Question: I want the divider inside the div to be just under the top arrow the div. Right now I have it something like below:

below is my code,
'''
function Parent() {
return (
<div className="wrapper">
<div className="flex_wrapper">
<button> click </button>
<div className="box">
<BoxContent />
</div>
</div>
</div>
);
}
function BoxContent() {
return (
<div className="box_content_wrapper">
{true && (
<>
<Available />
<div className="spacing" />
<span>
Available <br />
<span className="sub_text">some text</span>
</span>
<div className="divider" />
</>
)}
<Available />
<div className="spacing" />
<span>
Available <br />
<span className="sub_text">some text</span>
</span>
</div>
);
}
function Available() {
return (
<div className="view">
<span>10</span> //when i change these values to any big number also i want the divider
//and the arrow to be
//in just below each other
<span>/100</span> //when i change these values to any big number also i want the divider
//and the arrow to be in just below each other
</div>
);
}
'''
below is the css
'''
.wrapper {
height: 40px;
display: flex;
z-index: 4;
background-color: #fff;
border-bottom: 1px solid #cccccc;
position: relative;
}
.flex_wrapper {
flex: 1;
display: flex;
justify-content: flex-start;
align-items: center;
}
.box {
padding: 16px;
height: 61px;
border-radius: 8px;
border: 1px solid black;
background-color: white;
position: absolute;
display: flex;
justify-content: center;
align-items: center;
top: 72px;
left: 35px;
}
.box::after {
content: "";
width: 0px;
height: 0px;
position: absolute;
background-color: black;
top: -4px;
left: 141px;
border-left: 8px solid;
border-left-color: #fff;
border-bottom: 8px solid transparent;
border-top: 8px solid transparent;
transform: translateY(-50%) rotate(-90deg);
}
.box_content_wrapper {
display: flex;
flex-direction: row;
align-items: center;
}
.view {
display: flex;
flex-direction: row;
align-items: baseline;
margin-top: 8px;
}
.sub_text {
white-space: nowrap;
}
.spacing {
width: 8px;
}
.divider {
height: 37px;
margin-left: 16px;
margin-right: 16px;
border: 1px solid grey;
}
'''
You can find the working example here: <URL>
I am not sure how to keep both the divider and arrow in sync even when the data meaning in the Available component even if i change the span content some large numbers, the divider and arrow should be just below each other.
How can I do it?
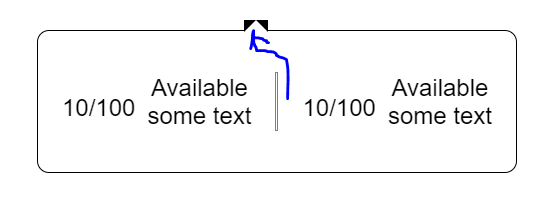
Answer: I have edited your sandbox <URL>.
The only applied changes are the following:
1. Added the CSS rule position: relative; at the element .divider.
2. Changed the parent of the pseudo-selector :after (the one that concerns the top arrow). Now the arrow has the element .divider as a parent. In this way, the arrow will always remain above the divider, no matter how long is the value inside the content (please check the picture below).
3. Finally, I have adapted the top and left position of the arrow element (.divider:after), so it will always stay on top of the container and centered aligned concerning the divider (the left value comes from the calculation 0 - width of the arrow / 2). The new values are the following: top: -32px; left: -4px;
<URL>
Below you can find all the modified CSS:
'''
.App {
font-family: sans-serif;
text-align: center;
}
.wrapper {
height: 40px;
display: flex;
z-index: 4;
background-color: #fff;
border-bottom: 1px solid #cccccc;
position: relative;
}
.flex_wrapper {
flex: 1;
display: flex;
justify-content: flex-start;
align-items: center;
}
.box {
padding: 16px;
height: 61px;
border-radius: 8px;
border: 1px solid black;
background-color: white;
position: absolute;
display: flex;
justify-content: center;
align-items: center;
top: 72px;
left: 35px;
}
.box_content_wrapper {
display: flex;
flex-direction: row;
align-items: center;
}
.view {
display: flex;
flex-direction: row;
align-items: baseline;
margin-top: 8px;
}
.sub_text {
white-space: nowrap;
}
.spacing {
width: 8px;
}
.divider {
height: 37px;
margin-left: 16px;
margin-right: 16px;
border: 1px solid grey;
position: relative;
}
.divider::after {
content: "";
width: 0px;
height: 0px;
position: absolute;
background-color: black;
top: -32px;
left: -4px;
border-left: 8px solid;
border-left-color: #fff;
border-bottom: 8px solid transparent;
border-top: 8px solid transparent;
transform: translateY(-50%) rotate(-90deg);
}
'''